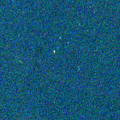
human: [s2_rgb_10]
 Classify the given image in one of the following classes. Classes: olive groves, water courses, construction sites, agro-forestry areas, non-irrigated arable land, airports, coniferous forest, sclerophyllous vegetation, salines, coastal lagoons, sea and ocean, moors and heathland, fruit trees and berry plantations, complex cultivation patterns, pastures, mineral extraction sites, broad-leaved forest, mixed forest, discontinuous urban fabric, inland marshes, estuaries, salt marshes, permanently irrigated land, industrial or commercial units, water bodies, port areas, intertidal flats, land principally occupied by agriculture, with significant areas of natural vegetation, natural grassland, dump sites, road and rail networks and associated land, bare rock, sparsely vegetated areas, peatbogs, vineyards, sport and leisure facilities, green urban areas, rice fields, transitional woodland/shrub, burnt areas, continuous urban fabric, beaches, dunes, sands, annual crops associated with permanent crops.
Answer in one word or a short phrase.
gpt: sea and ocean